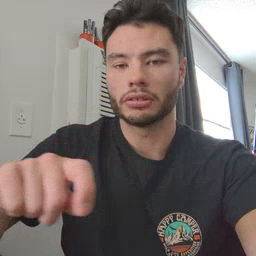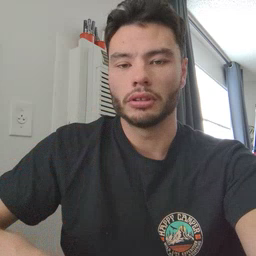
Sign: pencil